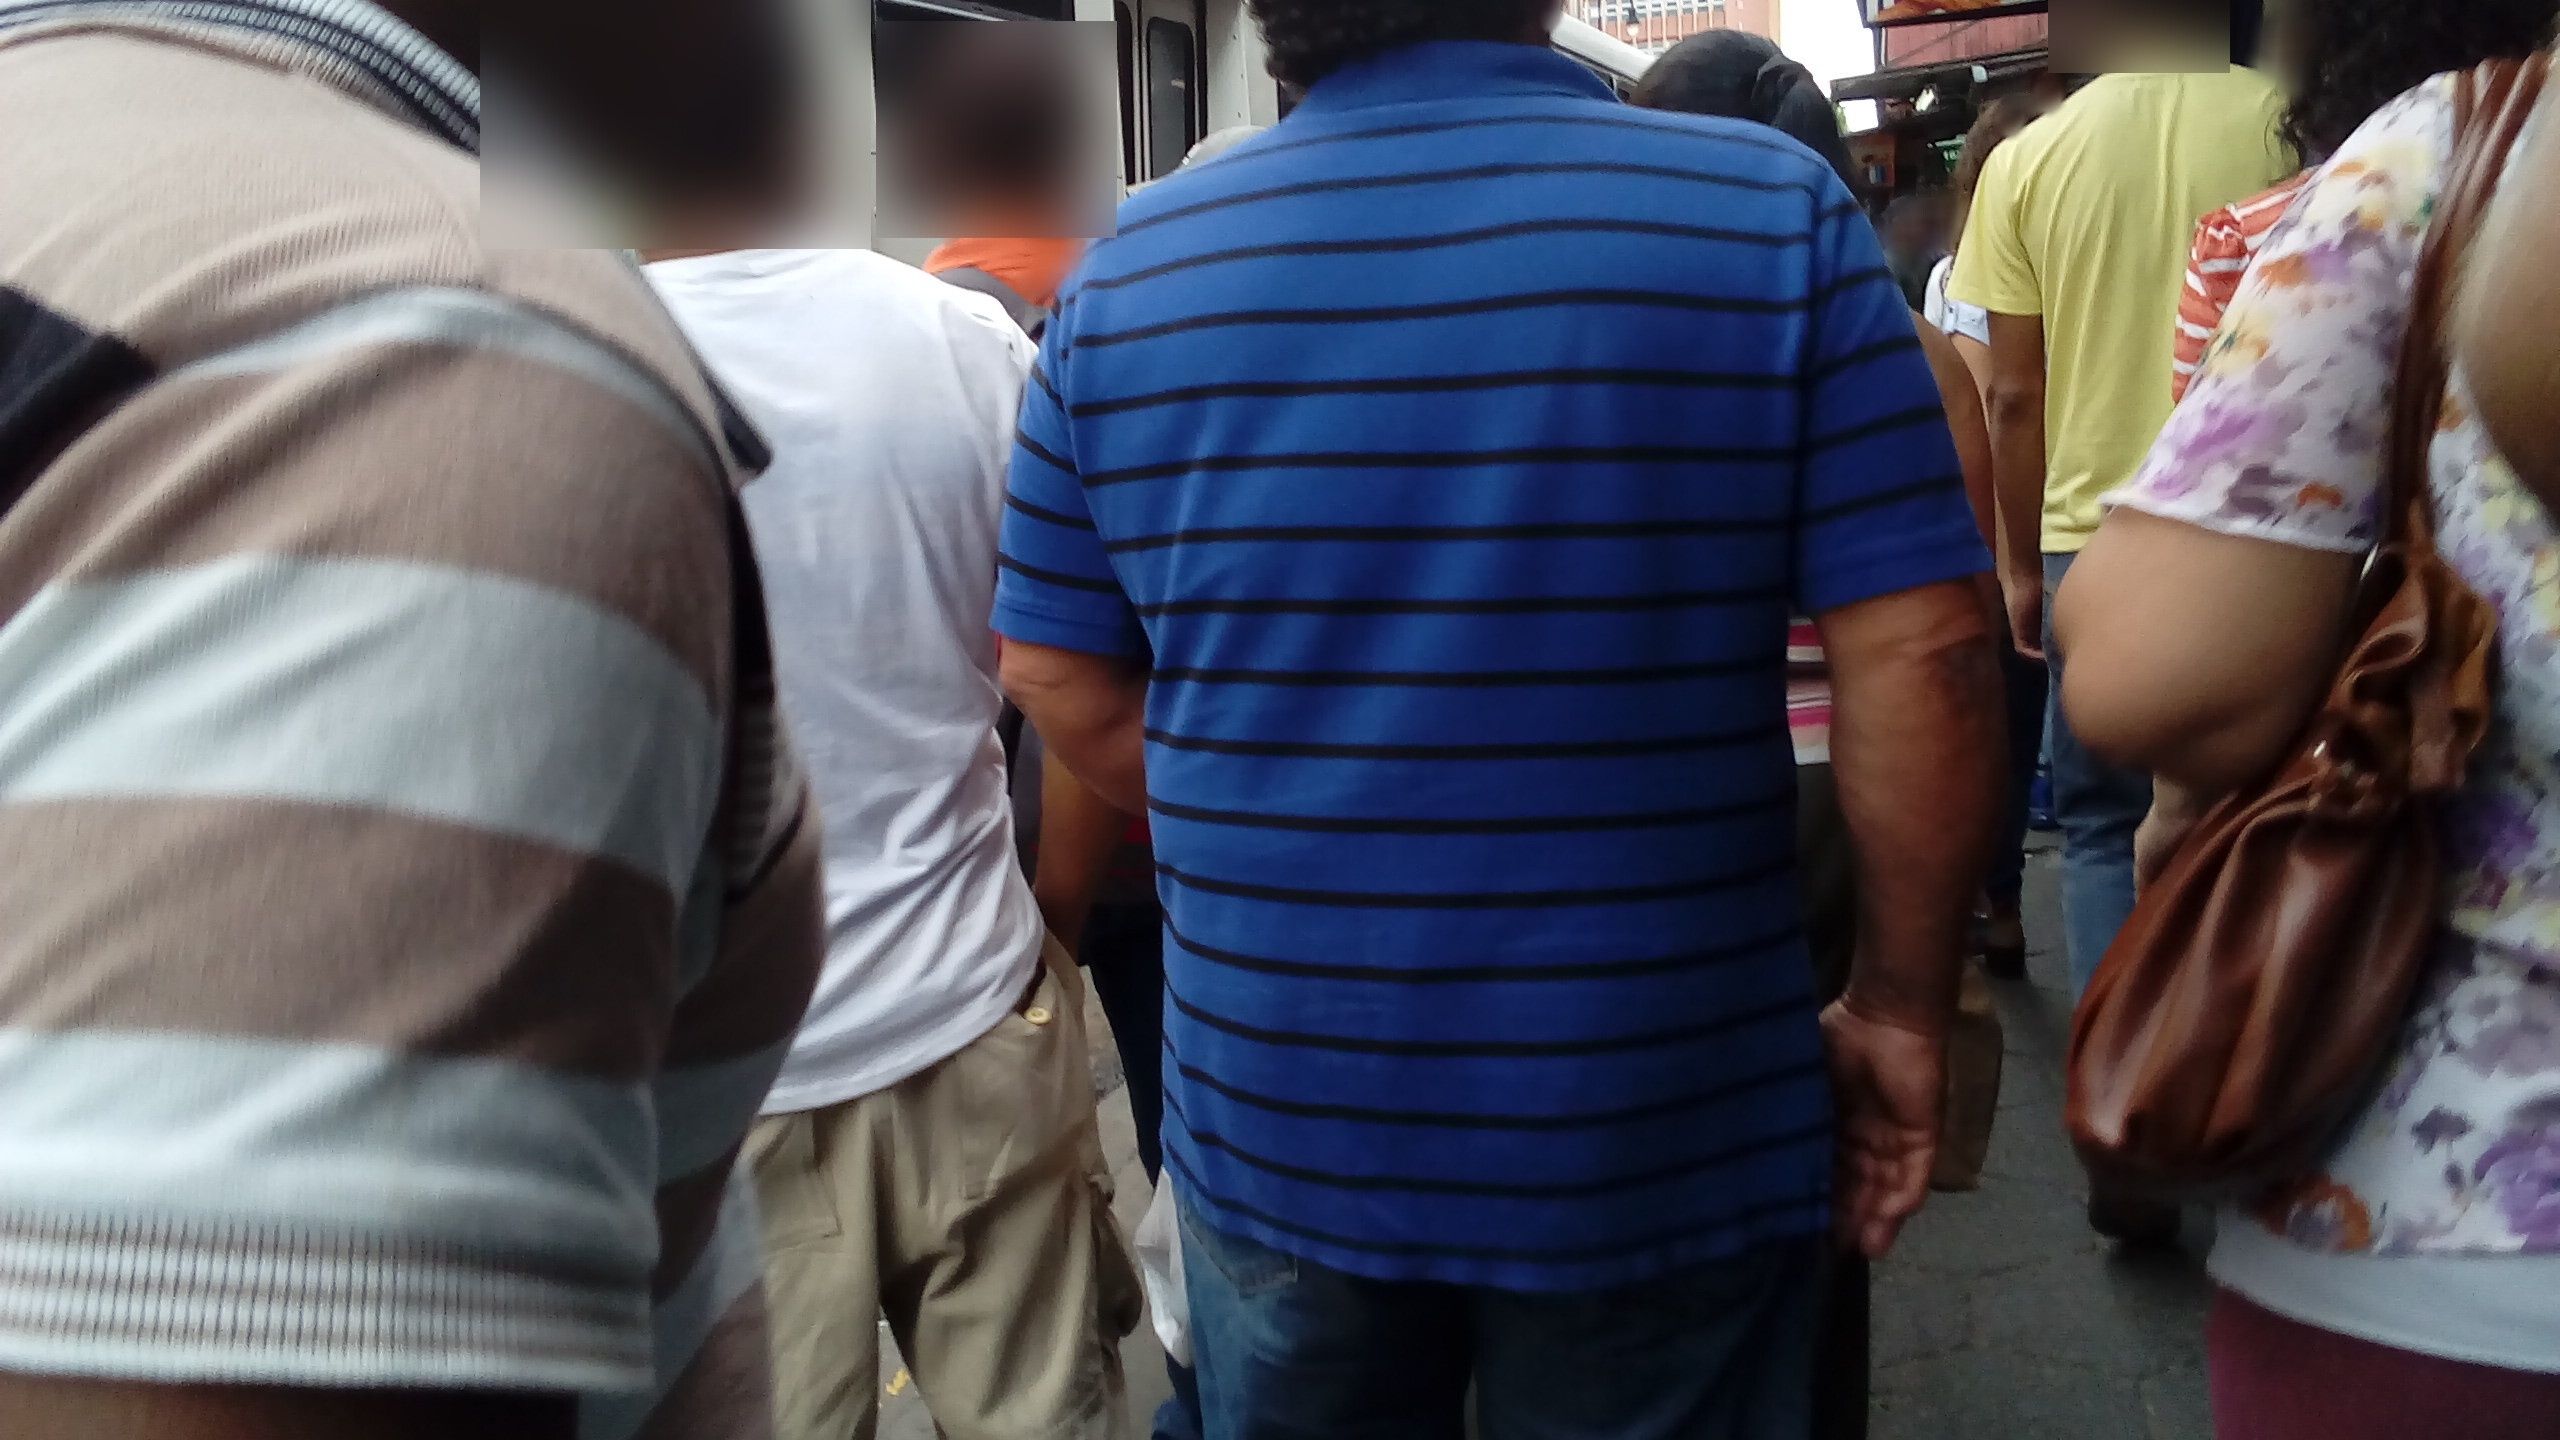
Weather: clear
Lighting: day
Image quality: slightly poor
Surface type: walking surface
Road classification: residential
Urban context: urban centre
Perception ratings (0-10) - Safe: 1.07, Lively: 4.56, Beautiful: 0.45, Boring: 5.91, Depressing: 1.42, Wealthy: 0.83